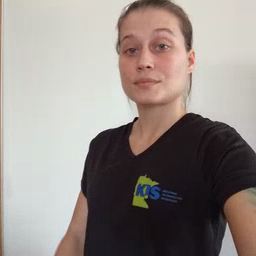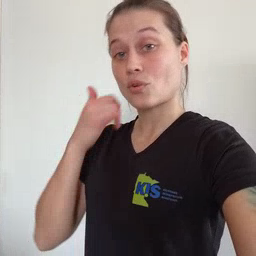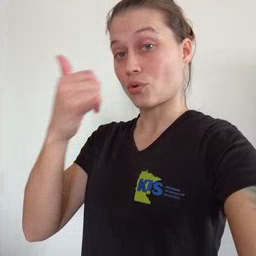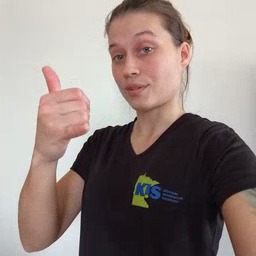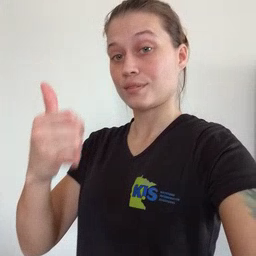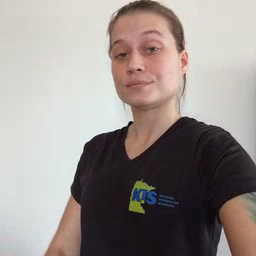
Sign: callonphone